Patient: sex M, age 47
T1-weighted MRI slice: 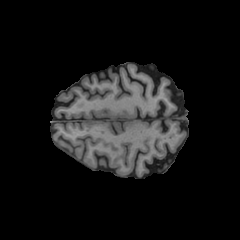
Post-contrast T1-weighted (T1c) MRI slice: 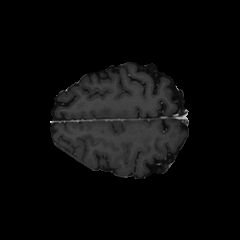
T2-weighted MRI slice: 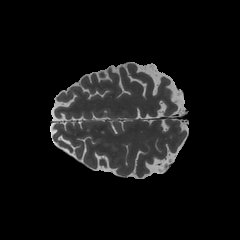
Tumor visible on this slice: no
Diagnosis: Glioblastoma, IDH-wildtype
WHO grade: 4